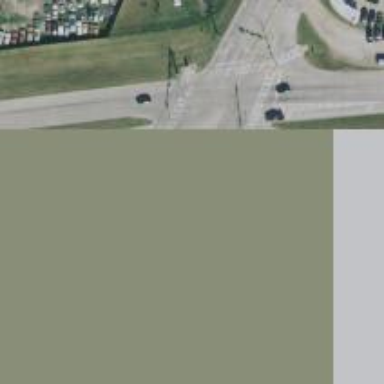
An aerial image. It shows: Crossing on the road.